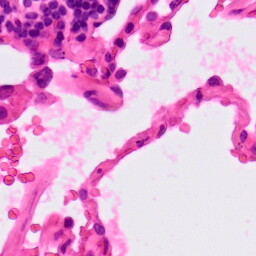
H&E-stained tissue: Lung